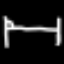
Label: bed